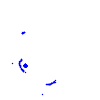
Particle: proton